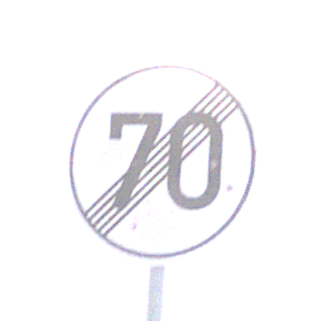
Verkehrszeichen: EndeGeschwindigkeit70
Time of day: SunriseSunset
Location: Outdoor (Nature)
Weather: PartlyCloudy
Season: NotSpecified
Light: Natural